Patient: sex F, age 48
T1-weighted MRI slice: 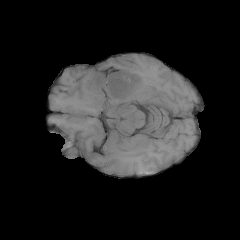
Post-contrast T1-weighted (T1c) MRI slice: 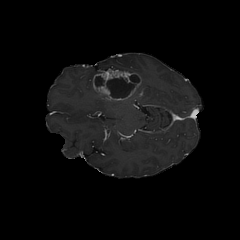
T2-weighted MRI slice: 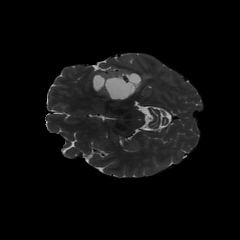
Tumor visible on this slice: yes
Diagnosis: Glioblastoma, IDH-wildtype
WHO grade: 4